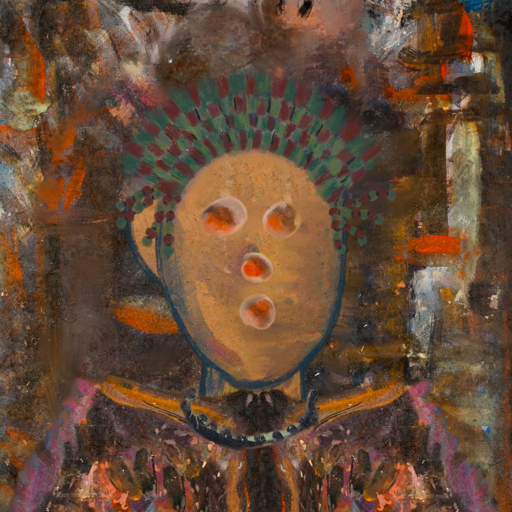
Background: GypsyQueen, Head And Neck Front: In_The_Sun, Face Front: Rupkatha, Bust: Gypsy_Queen, Hair Front: Blank, Head Accessory: After_Raid_Crown, Second Necklace: Blank, Necklace: Childish, Baby: Blank